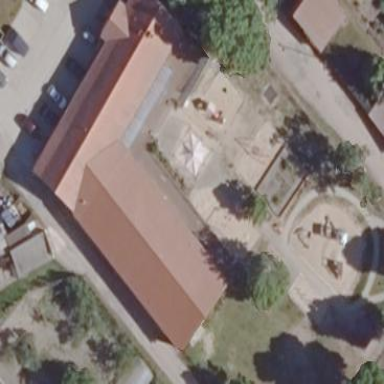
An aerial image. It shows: Kindergarten building.